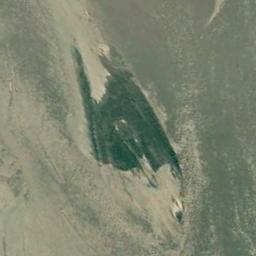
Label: island